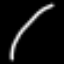
Label: line